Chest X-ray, AP view. Patient: 26 years old, sex F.
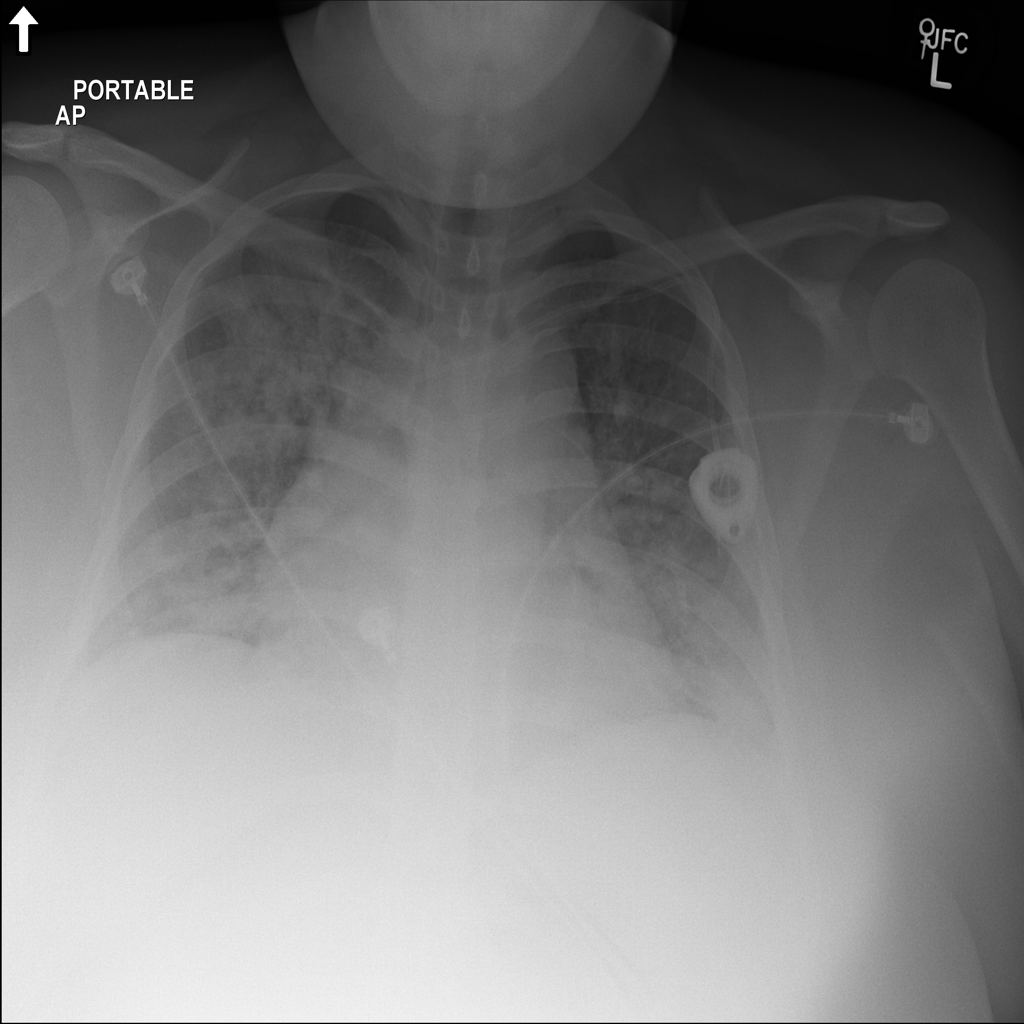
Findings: Pneumonia